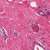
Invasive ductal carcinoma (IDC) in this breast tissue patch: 0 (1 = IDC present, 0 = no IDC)